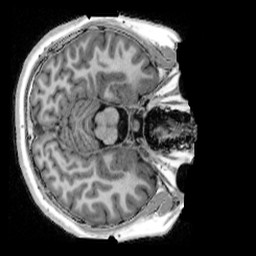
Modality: UNIT1_denoised
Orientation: axial
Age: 12
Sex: female
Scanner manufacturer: siemens
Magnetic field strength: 3 T
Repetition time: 4 s
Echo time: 0.00303 s